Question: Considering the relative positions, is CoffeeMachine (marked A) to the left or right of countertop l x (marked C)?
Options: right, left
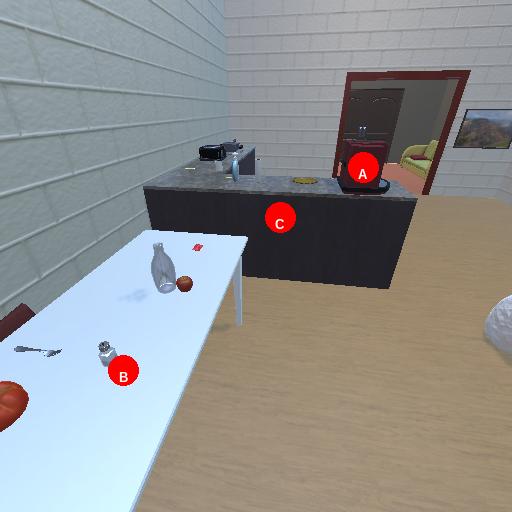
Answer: right